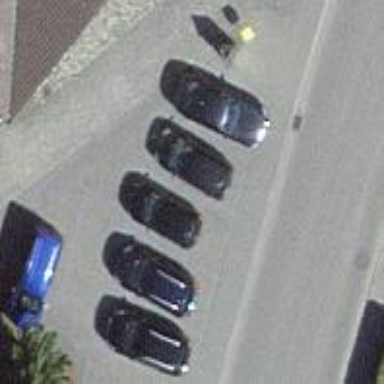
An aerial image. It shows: Street side parking area.